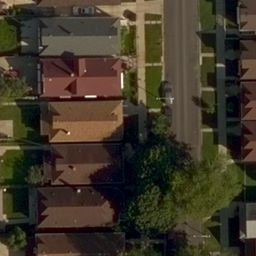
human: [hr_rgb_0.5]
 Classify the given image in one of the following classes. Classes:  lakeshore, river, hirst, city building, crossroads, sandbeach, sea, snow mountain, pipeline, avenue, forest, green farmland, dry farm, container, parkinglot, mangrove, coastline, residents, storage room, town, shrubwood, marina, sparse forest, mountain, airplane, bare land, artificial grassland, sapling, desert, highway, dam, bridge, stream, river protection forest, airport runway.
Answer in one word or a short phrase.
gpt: residents